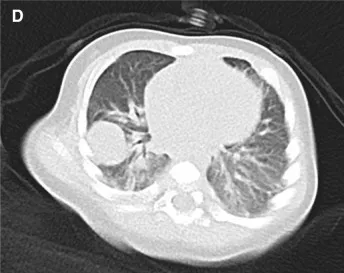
(D) Lung CT performed on the 35th day shows further improvement in both lungs.
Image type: radiology (ct)